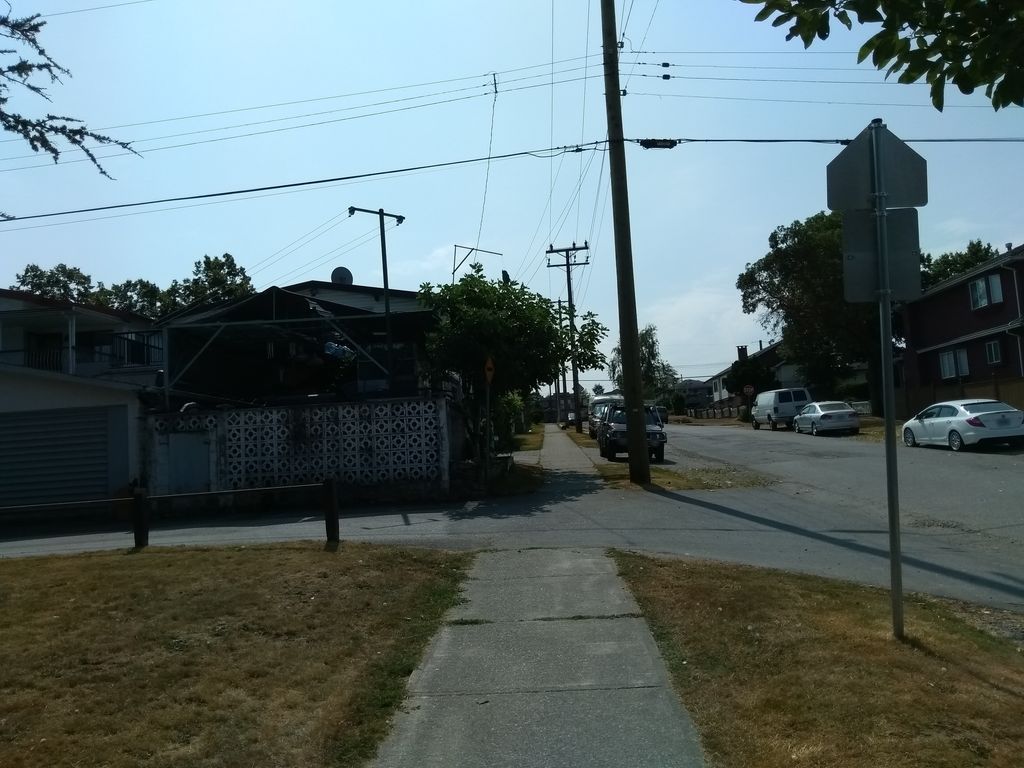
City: vancouver